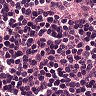
Metastatic tissue present: no